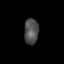
Tissue: skin
Cell type: Epithelial cells
Senescence score: 0.248
Nuclear area (px): 360
Mean DAPI intensity: 79.931